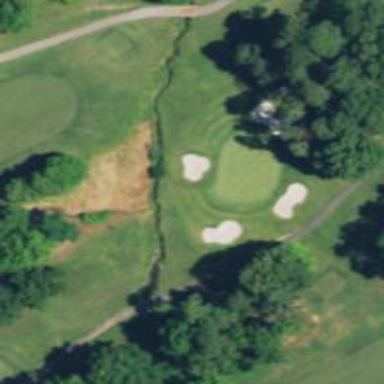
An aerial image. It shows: View of golf hole.